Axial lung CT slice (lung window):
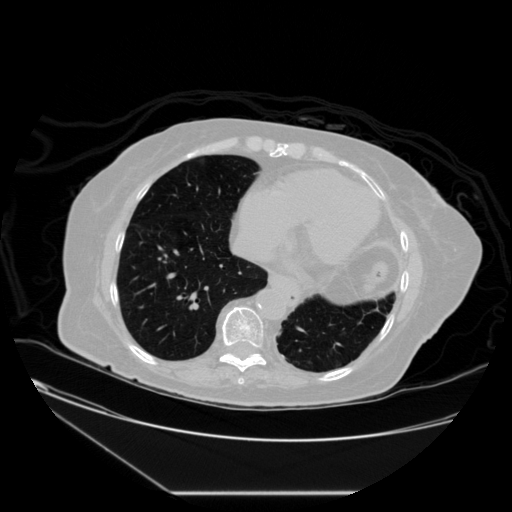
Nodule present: no